Field crop: maize
Growth stage: 2
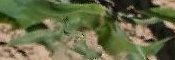
Species: maize